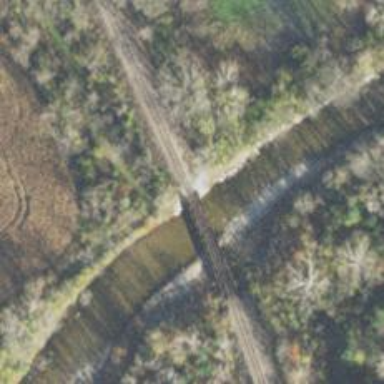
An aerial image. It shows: Railway track.